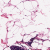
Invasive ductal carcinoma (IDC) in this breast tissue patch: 0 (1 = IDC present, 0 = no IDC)